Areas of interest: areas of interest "Pailisi Fitness & Swimming (Zhongguancun East Road Branch)"
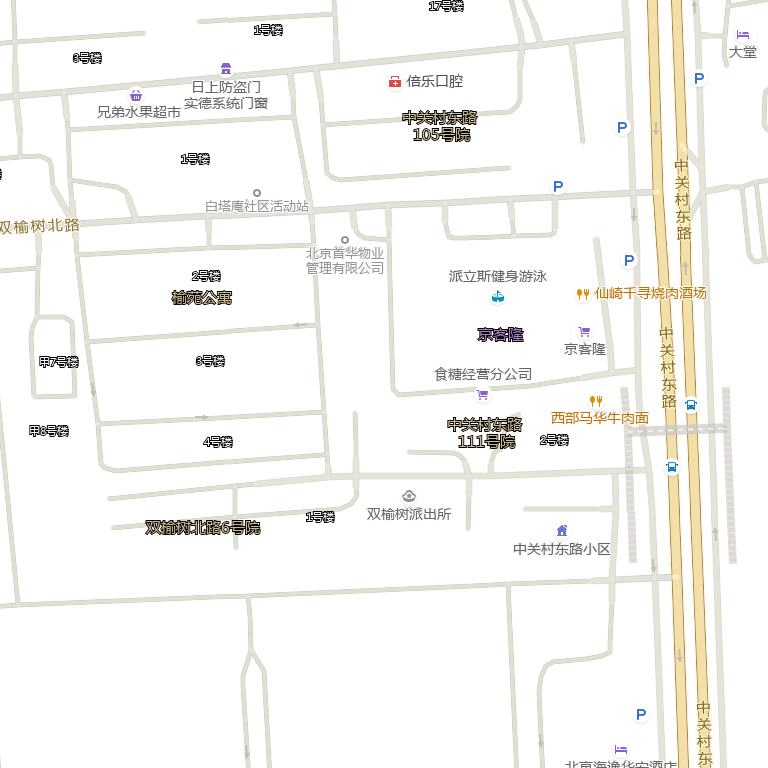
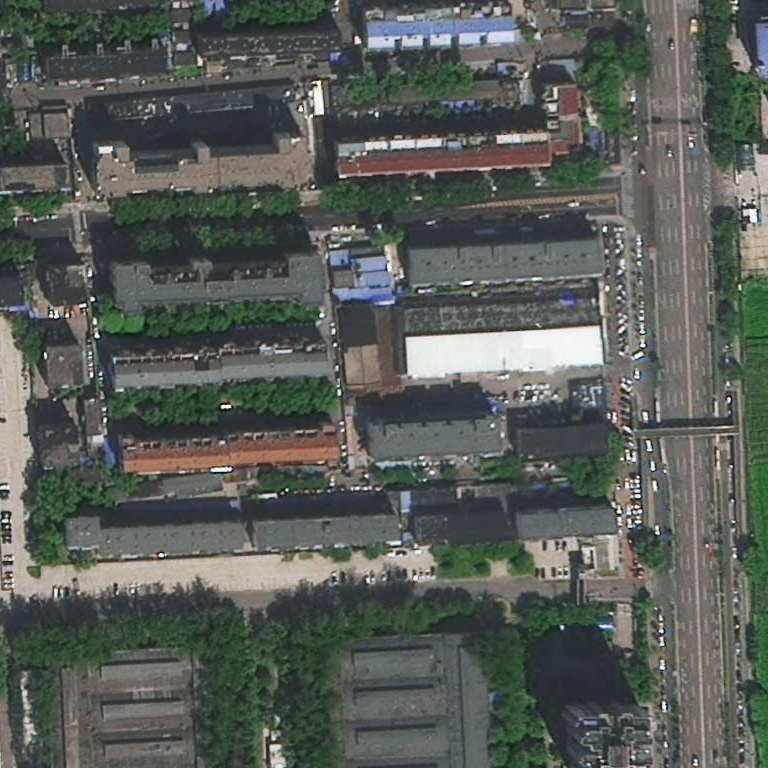